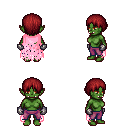
a pixel art fantasy rpg character, female body template, orc, green skin, pink tattered cape, magenta pants, brunette plain hairstyle, metal gloves, four views (front, back, left, right), 2x2 character sprite sheet, small pixel art, hard edges, no anti-aliasing